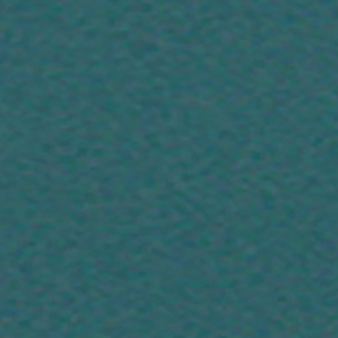
Label: other